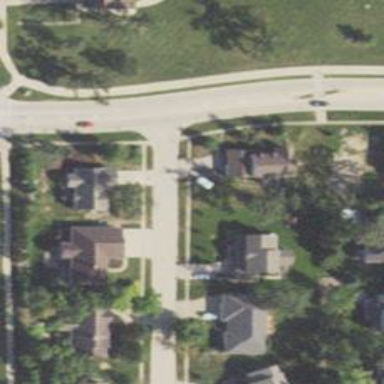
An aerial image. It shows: Residential road with separate sidewalk.